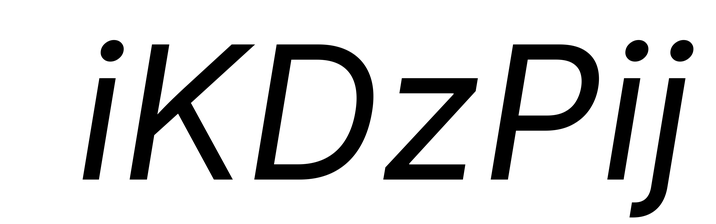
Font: Inter-Italic_Italic